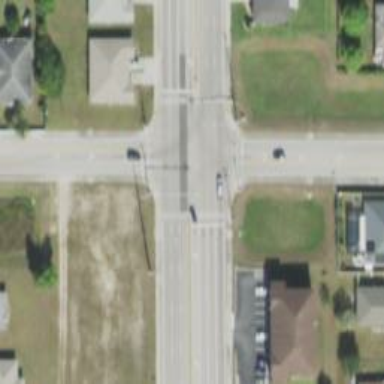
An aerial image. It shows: Crossing road.